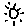
Label: sun